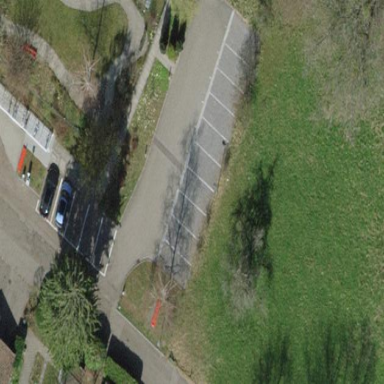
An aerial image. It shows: Street-side parking area.